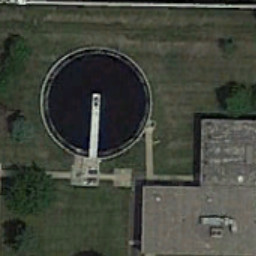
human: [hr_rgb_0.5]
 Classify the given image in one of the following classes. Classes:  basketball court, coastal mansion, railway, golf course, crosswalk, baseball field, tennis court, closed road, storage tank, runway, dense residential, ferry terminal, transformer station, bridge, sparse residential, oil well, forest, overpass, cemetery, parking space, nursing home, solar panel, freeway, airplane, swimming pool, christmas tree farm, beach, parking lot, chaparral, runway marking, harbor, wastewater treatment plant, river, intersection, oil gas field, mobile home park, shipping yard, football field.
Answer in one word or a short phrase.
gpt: wastewater treatment plant